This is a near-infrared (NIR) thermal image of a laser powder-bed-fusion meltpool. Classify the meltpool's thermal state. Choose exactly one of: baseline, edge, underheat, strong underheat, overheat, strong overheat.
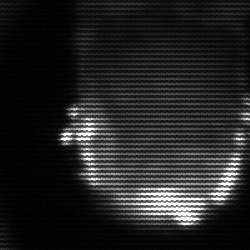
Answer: baseline